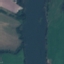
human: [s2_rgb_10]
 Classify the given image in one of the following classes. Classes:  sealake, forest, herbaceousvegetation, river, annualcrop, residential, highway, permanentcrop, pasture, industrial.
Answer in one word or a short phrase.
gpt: River